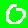
Digit: 0